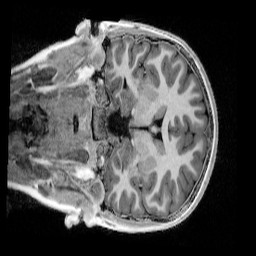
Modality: UNIT1_denoised
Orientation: coronal
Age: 9
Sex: female
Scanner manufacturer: siemens
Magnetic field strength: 3 T
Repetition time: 4 s
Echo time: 0.00303 s